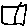
Label: square